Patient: sex F, age 57
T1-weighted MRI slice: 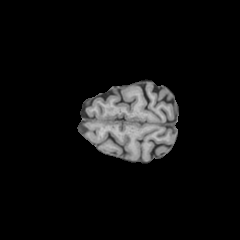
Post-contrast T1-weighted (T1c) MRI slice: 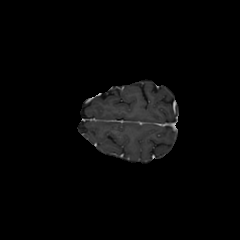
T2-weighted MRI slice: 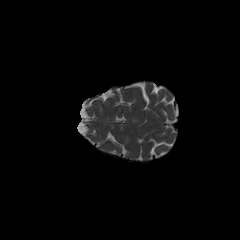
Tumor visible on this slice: no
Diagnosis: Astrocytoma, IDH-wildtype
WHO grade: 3